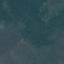
Land use / land cover class: HerbaceousVegetation